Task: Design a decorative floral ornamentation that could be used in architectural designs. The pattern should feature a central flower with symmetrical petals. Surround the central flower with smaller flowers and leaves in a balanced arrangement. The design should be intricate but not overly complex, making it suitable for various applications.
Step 1474:
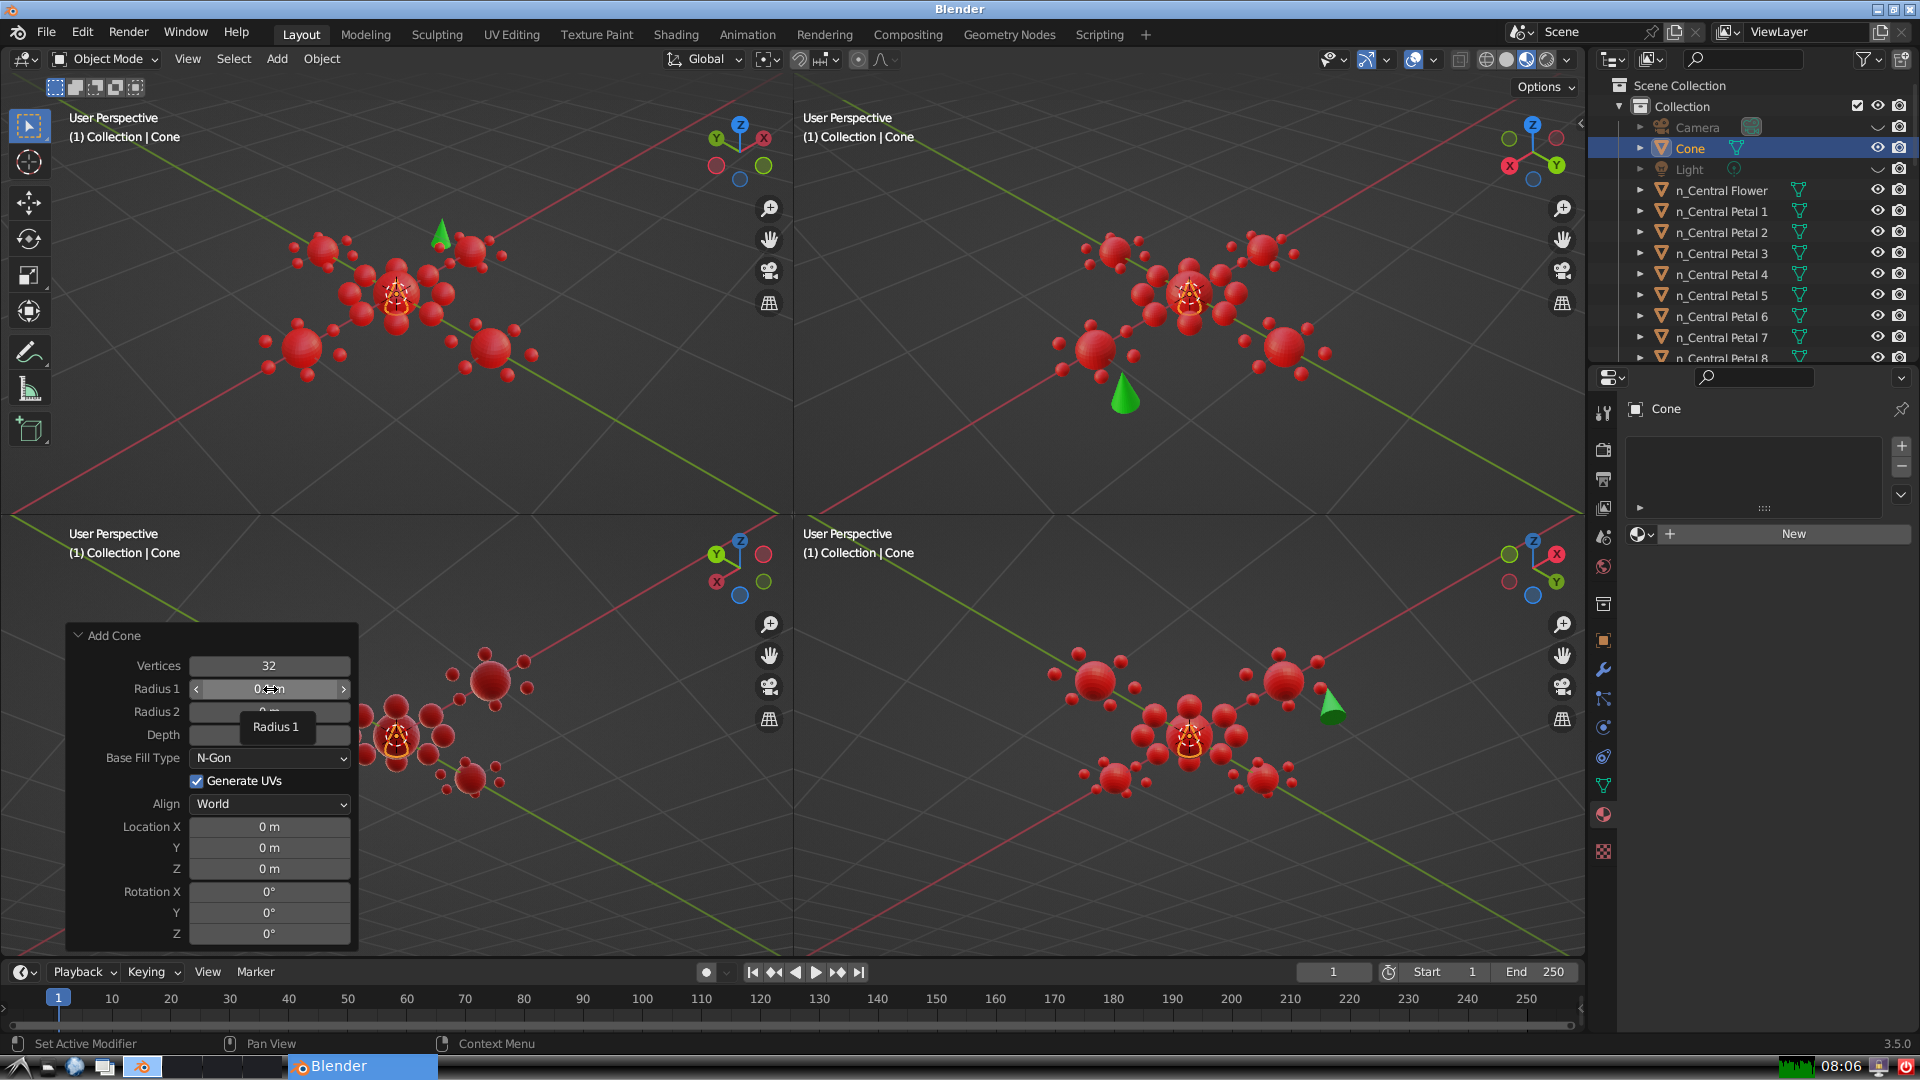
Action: click: no